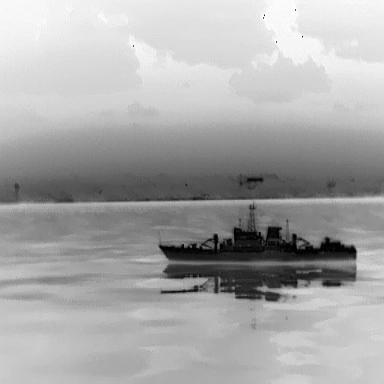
There is a warship in the infrared image.